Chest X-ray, AP view. Patient: 48 years old, sex M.
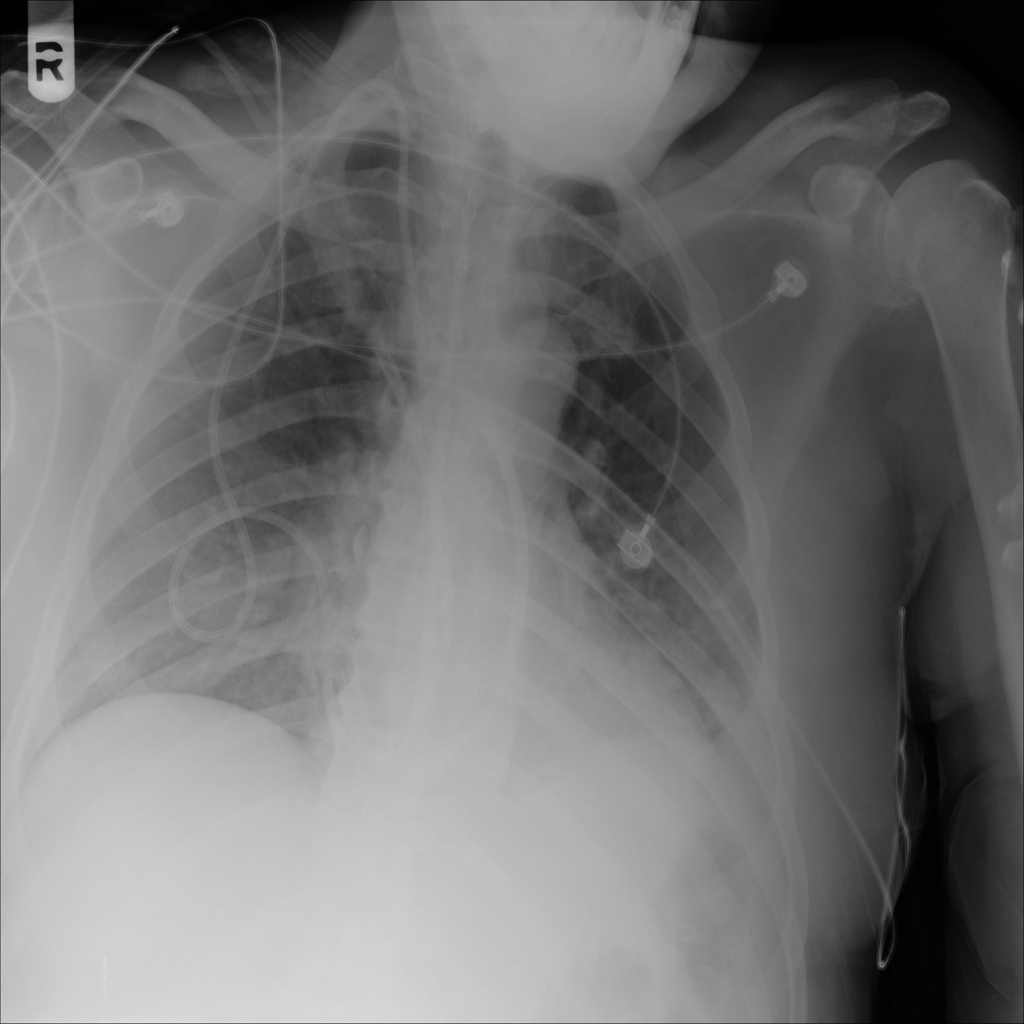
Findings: Edema, Infiltration, Pneumonia